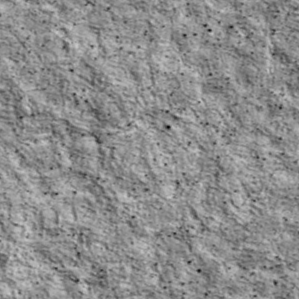
Label: non_frost